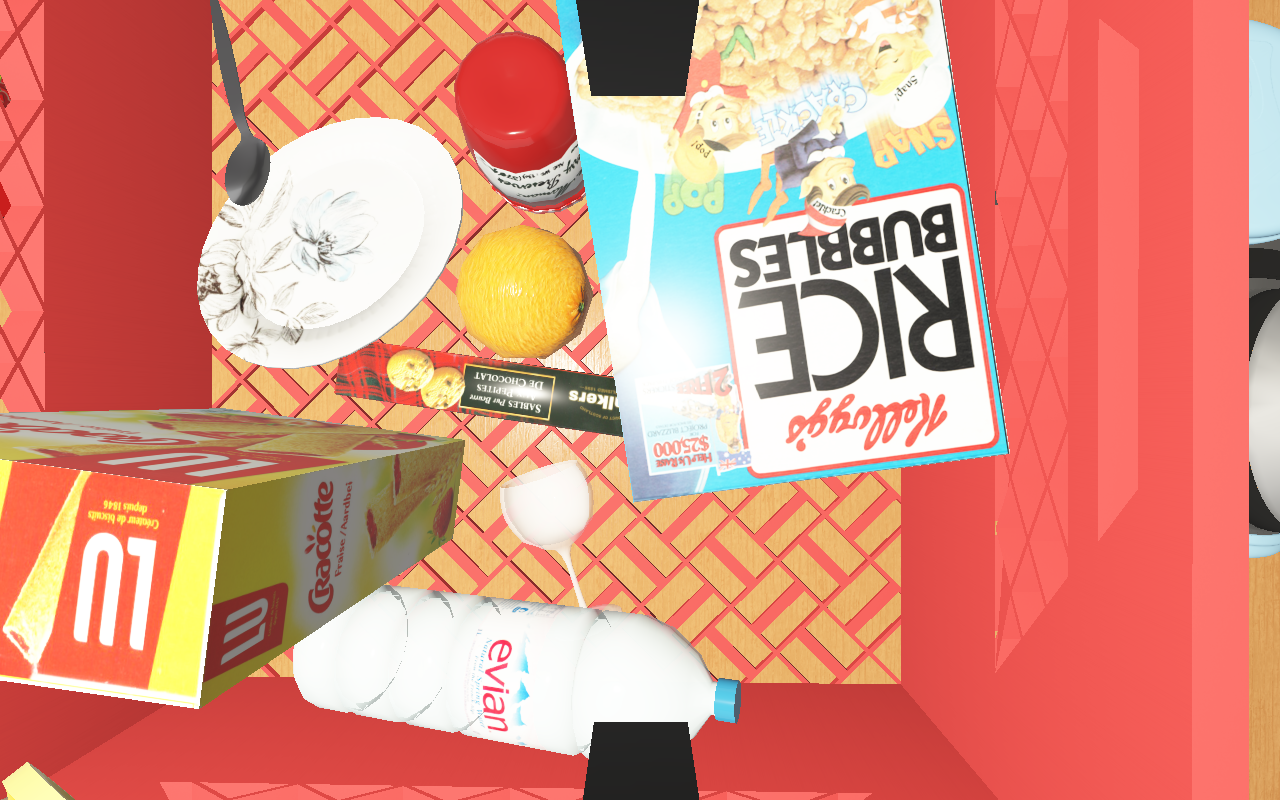
Objects in the scene:
carafe
water bottle
apple
orange
plate
wineglass
honey jar
cereal box
cereal box
biscuit box